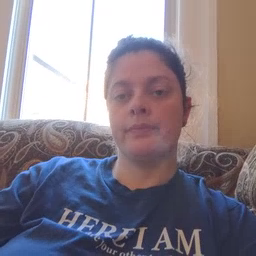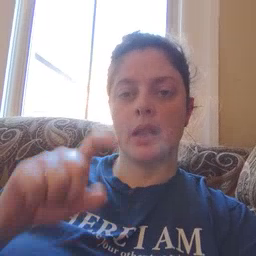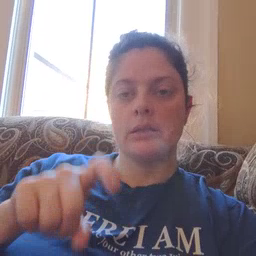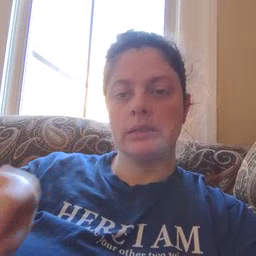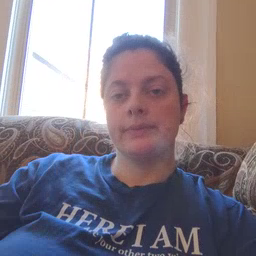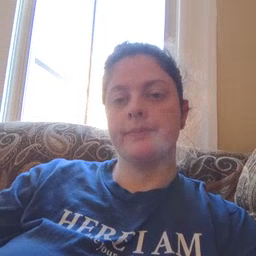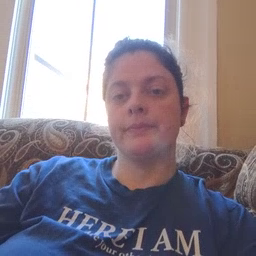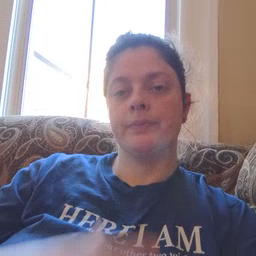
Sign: closet